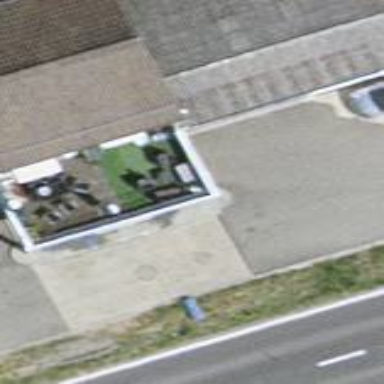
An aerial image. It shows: View of roof of building.